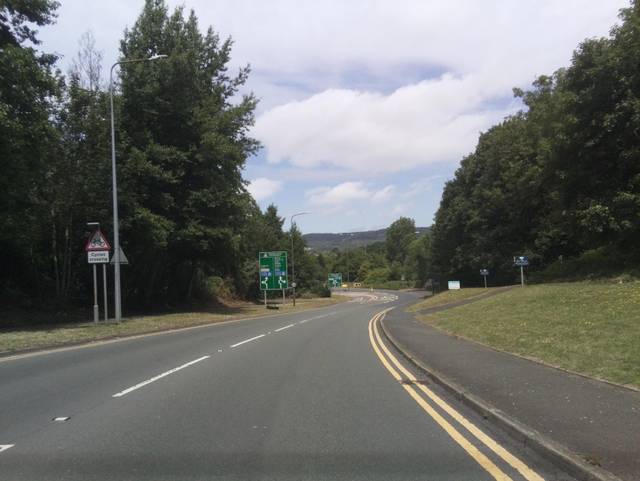
Region: United Kingdom
Coordinates: 51.295, 0.5148